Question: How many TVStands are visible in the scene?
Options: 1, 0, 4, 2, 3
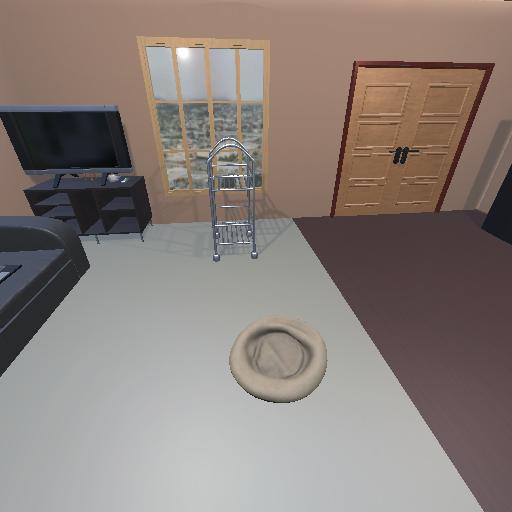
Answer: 1